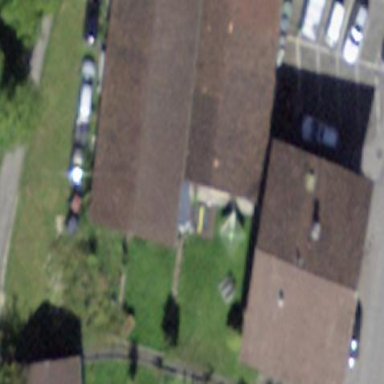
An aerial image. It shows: Warehouse building.